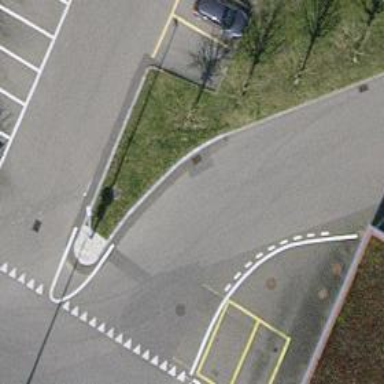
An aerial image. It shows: Road serving as parking aisle.